Question: I am using 'twilio-ruby' to send messages and I want to update message status in database based on status callback.
Let's say I have 'Message' model
'''
message = Message.create(body: "Message", status: "pending", to: "+1XXXXXXXXXX", from: "+1XXXXXXXXXX")
'''
and I am sending this message via twilio API
'''
client = Twilio::REST::Client.new ENV['TWILIO_ACCOUNT_SID'], ENV['TWILIO_AUTH_TOKEN']
client.messages.create({ from: message.from, to: message.to, body: message.body, callback_url: twilio_callback_url })
'''
The problem that in status callback params they only fields by which I can find message is 'from' and 'to' and there can be many messages with same sender and receiver

Is there some way to send extra params, like ':message_id' to twilio status callback?
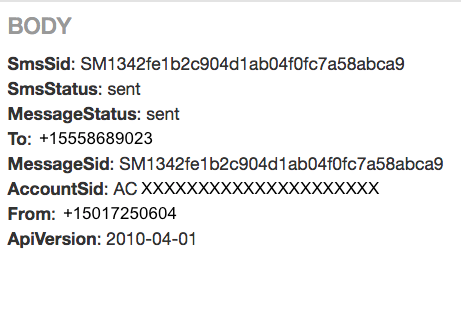
Answer: Solution is to add id into the routes
'''
# config/routes.rb
match 'twilio/callback/:id', to: 'twilio#callback', as: :twilio_callback
'''
and then pass down the id into 'status_callback'
'''
client.messages.create({ from: message.from, to: message.to, body: message.body, callback_url: twilio_callback_url(id: message.id) })
'''